Question: I have a list of values in a table with an edit button using knockout.js, when the edit button is clicked i want the form above the list to be filled with the value from the table. How can i do this with my current knockout viewmodel?
Here's the html
'''
<script src="~/scripts/appjs/GeneAssay.js"></script>
<script type="text/javascript">
$(function () {
//Dump raw data into one place
var data = @Html.Raw(ViewBag.Data);
//initialize view model
var viewModel = new ViewModel(data);
ko.applyBindings(viewModel);
});
</script>
<div class="row geneassayform">
<div class="col-md-4">
<form>
<div class="form-group">
<label for="form_geneassaycode">Gene Assay Code:</label>
<input type="text" class="form-control" id="form_geneassaycode" placeholder="Enter Gene Assay Code">
</div>
<div class="form-group">
<label for="form_geneassayname">Gene Assay Name:</label>
<input type="text" class="form-control" id="form_geneassayname" placeholder="Enter Gene Assay Name">
</div>
<div class="form-group">
<label for="form_geneassaycomments">Gene Assay Comments:</label>
<textarea class="form-control" id="form_geneassaycomments" placeholder="Enter Gene Assay Comments(optional)"></textarea>
</div>
<button type="submit" class="btn btn-primary" disabled="disabled">Save</button>
</form>
</div>
</div>
<div class="row">
<div class="col-md-6">
<div class="panel panel-default">
<div class="panel-heading">
<span>Current Gene Assays</span>
</div>
<div class="panel-body">
<!-- ko if: Assays().length > 0 -->
<table class="table table-condensed table-hover">
<tr>
<th>Assay Code</th>
<th>Assay Name</th>
<th>Comments</th>
<th></th>
</tr>
<tbody>
<!-- ko foreach: Assays -->
<tr>
<td data-bind="text: AssayCode"></td>
<td data-bind="text: AssayName"></td>
<td data-bind="text: Comments"></td>
<td><button class="btn btn-xs btn-danger" data-bind="click: $parent.editAssay">edit</button></td>
</tr>
<!-- /ko -->
</tbody>
</table>
<!-- /ko -->
<!-- ko ifnot: Assays().length > 0 -->
<div class="alert alert-info">
<p>There are no Gene Assays. Add an Assay using the form above.</p>
</div>
<!-- /ko -->
</div>
</div>
</div>
'''
Here's the GeneAssay.js
'''
function ViewModel(data) {
var self = this;
//Unpack raw data
self.Assays = ko.mapping.fromJS(data.assays);
}
'''

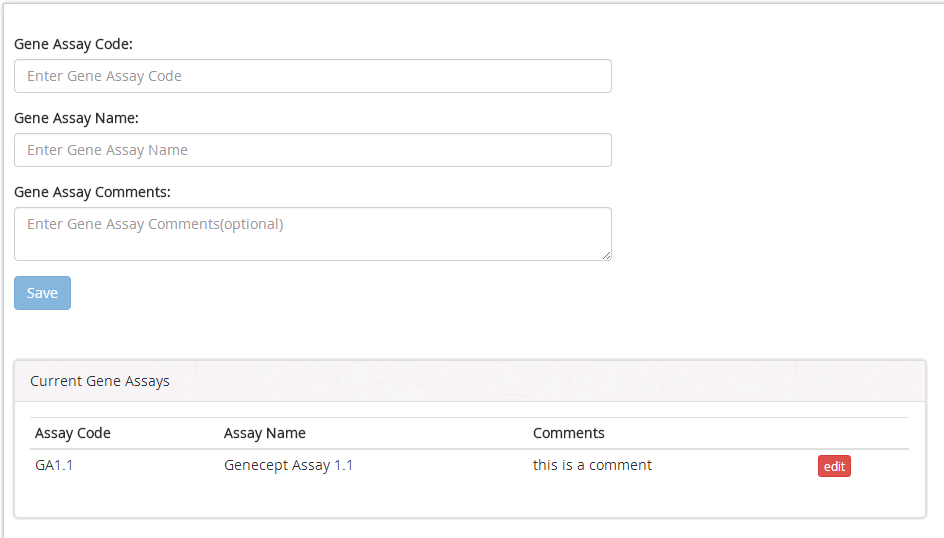
Answer: The key to doing this is having a selectedAssay object as part of your viewModel and binding that to the edit button click:
'''
var assayData = '[{"AssayCode":"0001C","AssayName":"Assay A","Comments":"Here is the comment"},{"AssayCode":"0002D","AssayName":"Assay B","Comments":"Here is the comment for assay b"}]';
console.log(assayData);
//using the ko.mapping.fromJSON to make your rawData properties into observables, so the list updates with any changes
//download from http://knockoutjs.com/documentation/plugins-mapping.html
var assays = ko.mapping.fromJSON(assayData);
console.log(assays());
var viewModel ={};
var selectedAssay=ko.observable(); //initialize the selectedAssay which will be set by the edit button click, but we need to initialize it first
//just for debugging, subscribe to the selectedAssay so we can see when it's been changed
selectedAssay.subscribe(function(){
console.log('selected assay changed');
console.log(selectedAssay().AssayName());
});
var addNewAssay=function(){
//create a new Assay initializing each property to a ko.observable so the data in the list updates when the data changes in the edit screen
var newAssay ={"AssayCode":ko.observable(""),"AssayName":ko.observable(""),"Comments":ko.observable("")};
assays.push(newAssay);
selectedAssay(newAssay);
}
viewModel.Assays=assays;
viewModel.selectedAssay=selectedAssay;
viewModel.addNewAssay=addNewAssay;
ko.applyBindings(viewModel);
'''
Here is a fiddle demonstrating the use
<URL>
I have added a "Add new Assay" button wired up to a addNewAssay function in the viewModel to get you started there.
By default a new assay (blank fields) is created at start up and is set in the edit form (so you can start entering data on a new Assay).
Another option is to use the knockout "with" binding (<URL>:
'''
<form data-bind="with:selectedAssay">
<div class="form-group" >
<div><span class="h1" data-bind="text:AssayName"></span></div>
<label for="form_geneassaycode">Gene Assay Code:</label>
<input type="text" class="form-control" id="form_geneassaycode" placeholder="Enter Gene Assay Code" data-bind="value:AssayCode"/>
etc.
'''
here's another fiddle to demonstrate that way:
<URL>
Hope that helps get you moving?